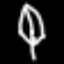
Label: leaf